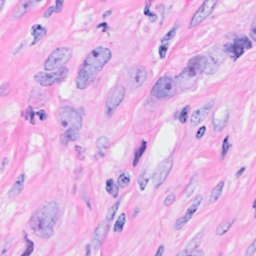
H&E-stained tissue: Breast